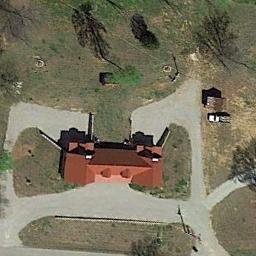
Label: sparse_residential